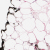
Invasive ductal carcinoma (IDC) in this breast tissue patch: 0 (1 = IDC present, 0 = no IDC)